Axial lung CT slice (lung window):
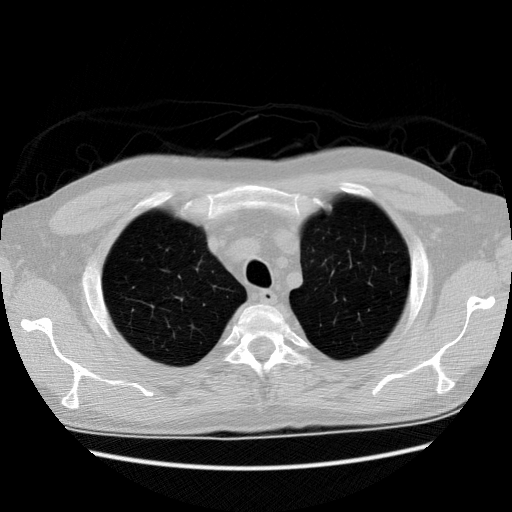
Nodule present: no